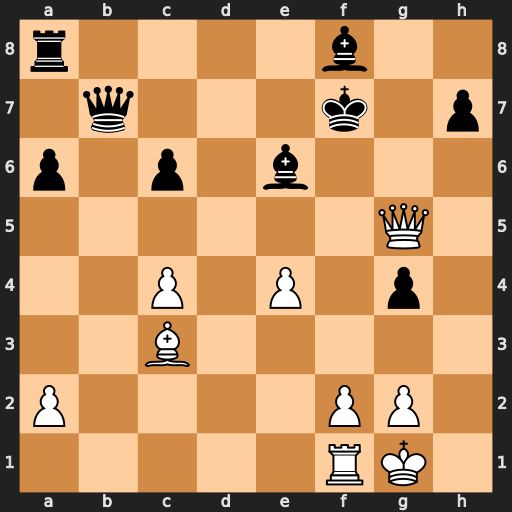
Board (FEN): r4b2/1q3k1p/p1p1b3/6Q1/2P1P1p1/2B5/P4PP1/5RK1
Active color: w
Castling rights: -
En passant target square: -
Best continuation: Qf6+ Ke8 Qxe6+